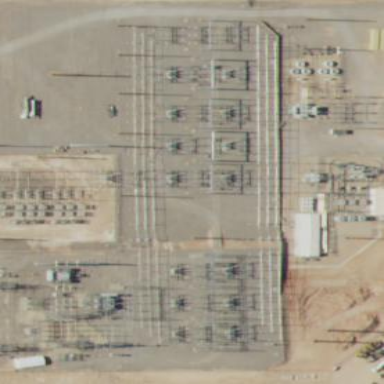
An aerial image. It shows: Three power lines with cables.